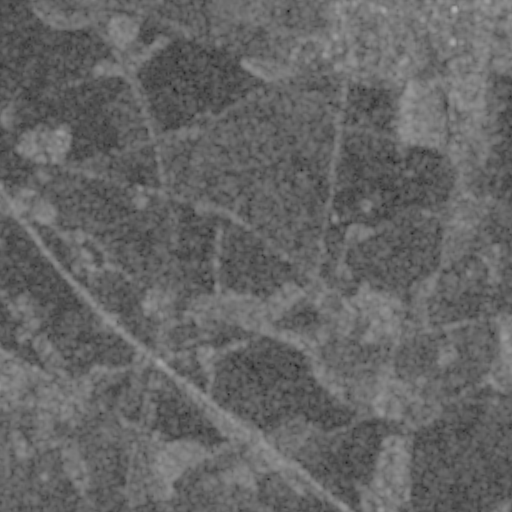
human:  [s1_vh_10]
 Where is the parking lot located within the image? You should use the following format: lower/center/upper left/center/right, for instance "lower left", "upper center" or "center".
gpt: The parking lot is located in the upper right of the image.
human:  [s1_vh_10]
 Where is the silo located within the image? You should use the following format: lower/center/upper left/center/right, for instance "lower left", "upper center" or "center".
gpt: The silo is located in the upper right of the image.
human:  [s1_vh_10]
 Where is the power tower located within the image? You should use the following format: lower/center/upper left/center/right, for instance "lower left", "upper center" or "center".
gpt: There is no power tower in the image.

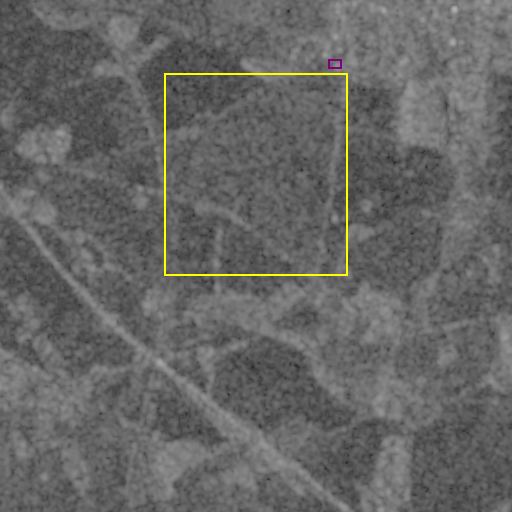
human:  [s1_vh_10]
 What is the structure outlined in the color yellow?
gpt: The structure outlined in yellow is a crop field.
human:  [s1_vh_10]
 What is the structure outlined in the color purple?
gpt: The structure outlined in purple is a parking lot.
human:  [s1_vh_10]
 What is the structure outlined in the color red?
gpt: There is no red outline.